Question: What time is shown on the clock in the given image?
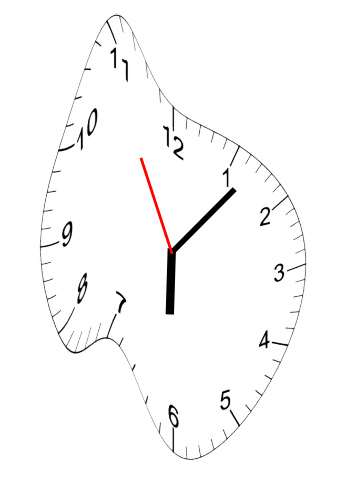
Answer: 06:06:55